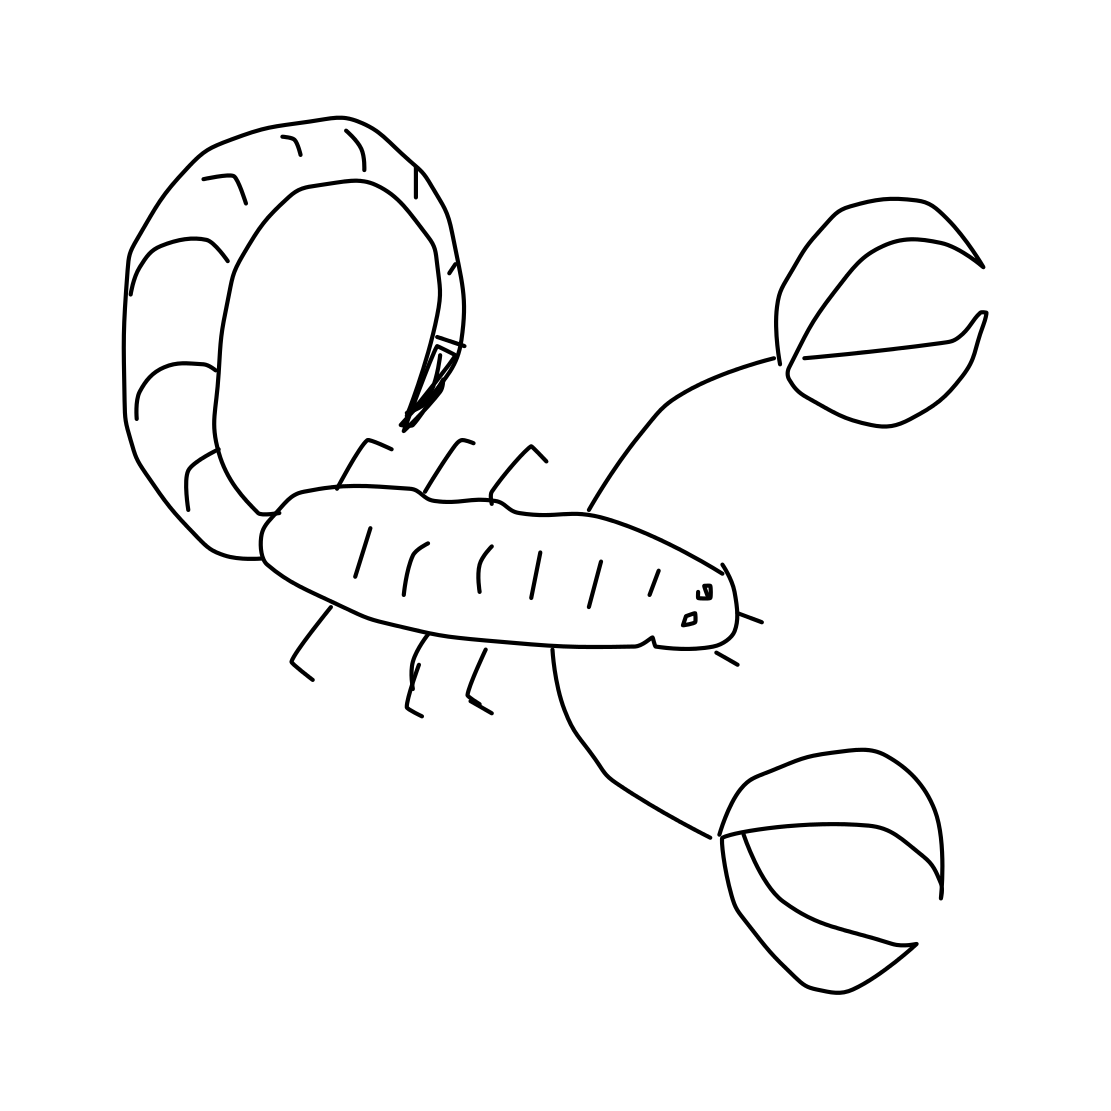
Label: scorpion